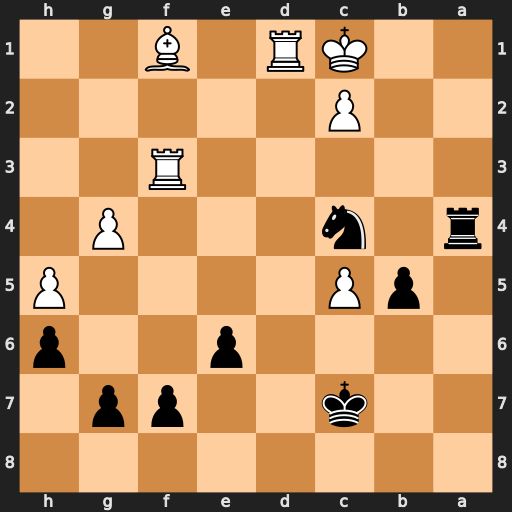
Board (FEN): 8/2k2pp1/4p2p/1pP4P/r1n3P1/5R2/2P5/2KR1B2
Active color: b
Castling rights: -
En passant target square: -
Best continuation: Ra1#